Field crop: maize
Growth stage: 2
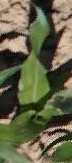
Species: maize